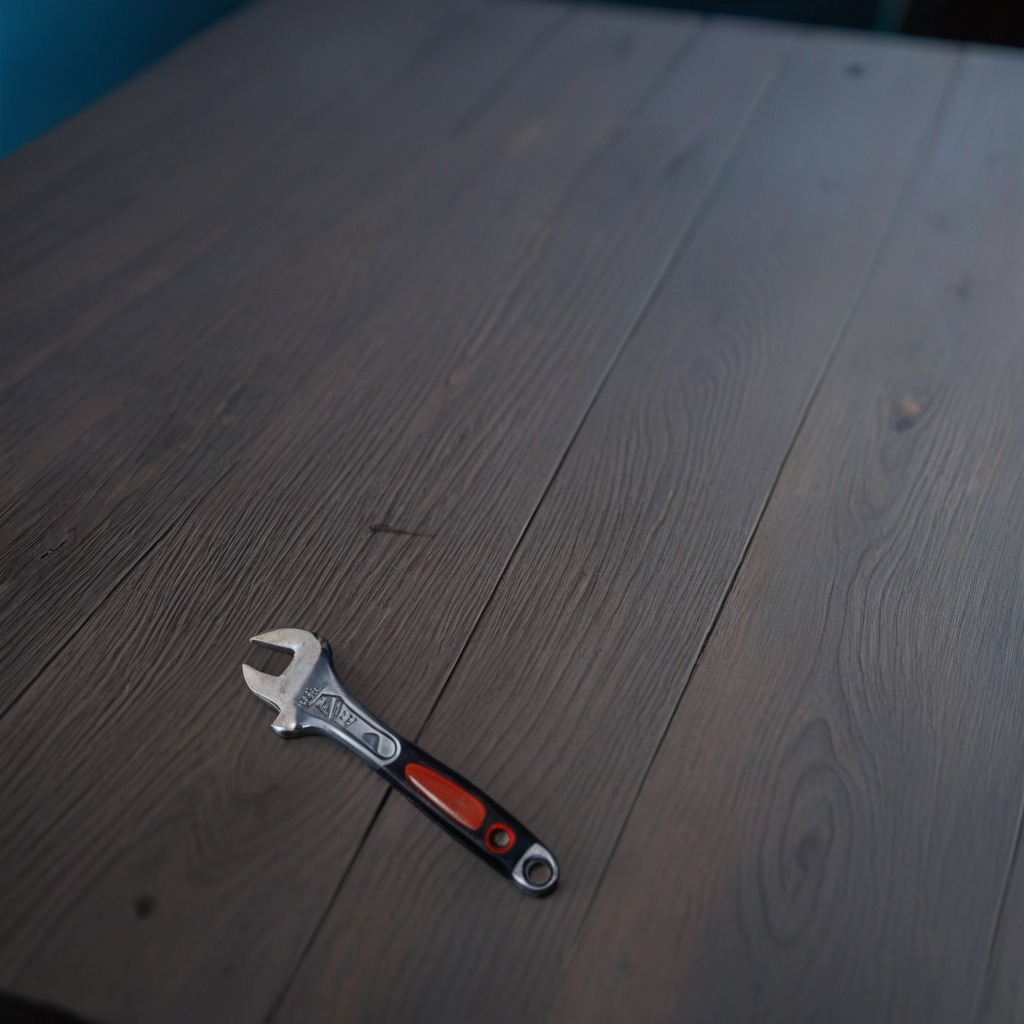
An wrench is lying on the old table.